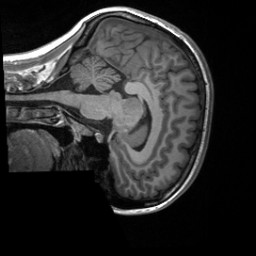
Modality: T1w
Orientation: sagittal
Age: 19
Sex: female
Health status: healthy
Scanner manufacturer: siemens
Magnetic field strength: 3 T
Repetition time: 2 s
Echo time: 0.00232 s